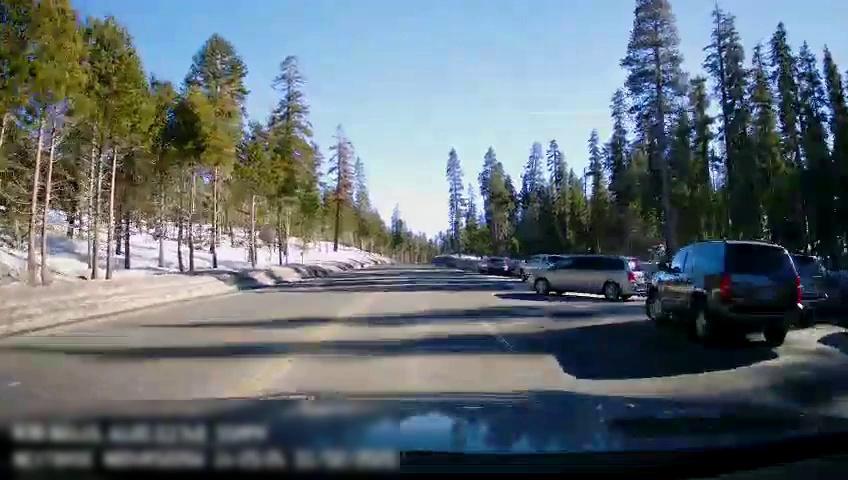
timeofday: Day
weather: Snowy
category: Drivable Space
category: Vehicles | SUV
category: Vehicles | SUV
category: Vehicles | SUV
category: Vehicles | SUV